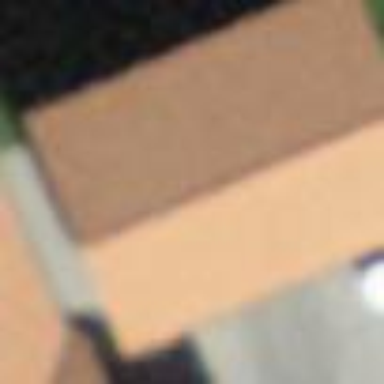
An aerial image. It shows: View of roof of building.